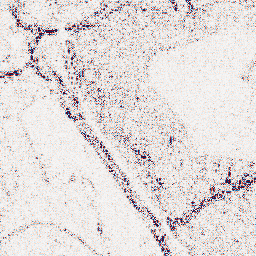
Category: wavelet
Decomposition family: wavelet_reverse_biorthogonal
Decomposition parameters: wavelet: rbio3.5
level: 1
Upsampling method: cubic_catmull_rom
Upsampling parameters: scale: 4
Upsampling scale: 4